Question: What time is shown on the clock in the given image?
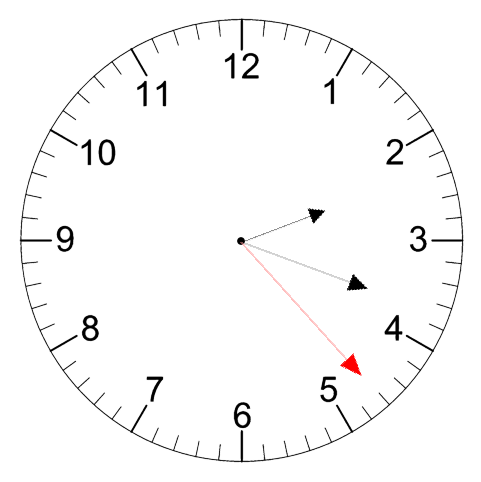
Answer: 02:18:23